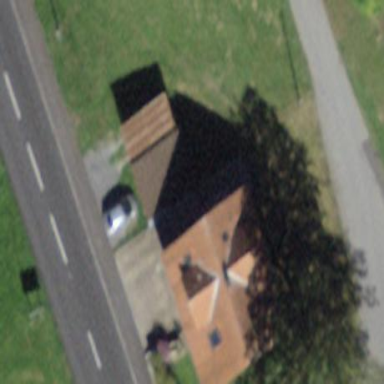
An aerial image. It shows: Residential building.